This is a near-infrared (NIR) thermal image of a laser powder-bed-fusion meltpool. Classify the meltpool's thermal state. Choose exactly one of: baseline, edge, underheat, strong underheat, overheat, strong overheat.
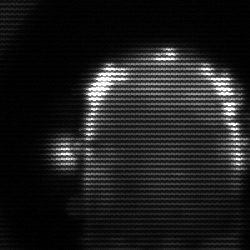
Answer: baseline